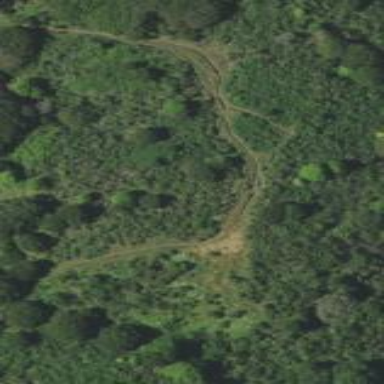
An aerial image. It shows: Area covered in scrub vegetation.